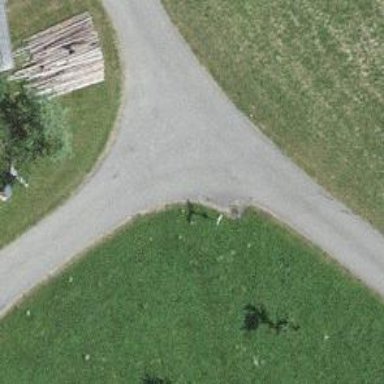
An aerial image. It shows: Guidepost providing information.